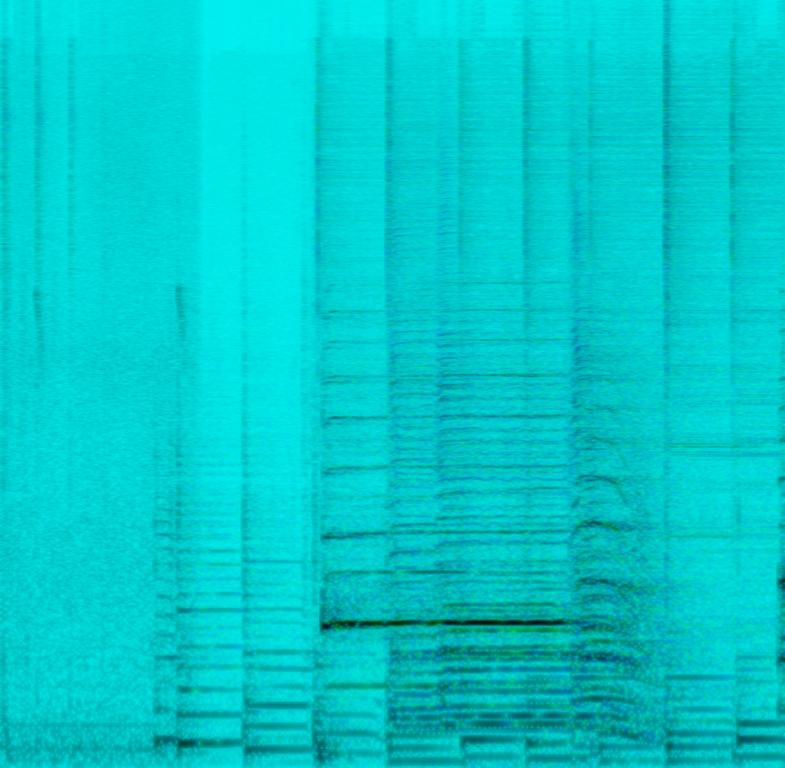
This music is a Jazz instrumental. The tempo is slow with emphatic brass and wind instrumentation, with cello and jazz drumming. The trumpets are emphatic with a lively trombone riff. The other instruments add a rich, dense layer to the music. It is intense, complex, ambient, groovy and pleasant. This music is a Jazz instrumental.5.